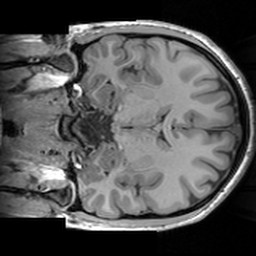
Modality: T1w
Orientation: coronal
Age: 19
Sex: female
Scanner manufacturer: siemens
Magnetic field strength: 3 T
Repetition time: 1.63 s
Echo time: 0.00311 s